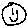
Label: smiley face